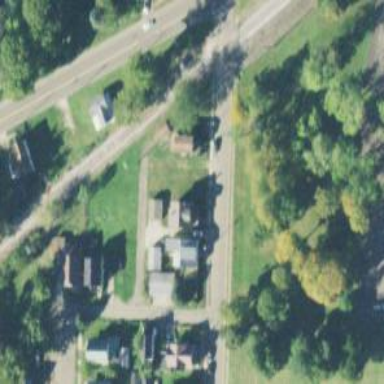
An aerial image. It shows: Alley classified as service road.